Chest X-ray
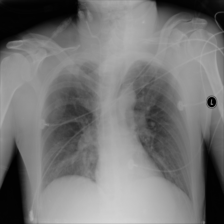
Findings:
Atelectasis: negative
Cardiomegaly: negative
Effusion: negative
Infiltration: negative
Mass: negative
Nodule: negative
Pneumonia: negative
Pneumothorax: negative
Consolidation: negative
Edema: negative
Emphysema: negative
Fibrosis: negative
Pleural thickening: negative
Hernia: negative